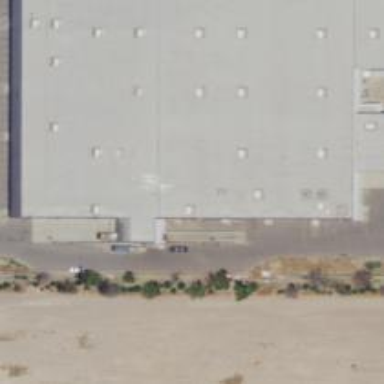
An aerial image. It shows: Warehouse building.